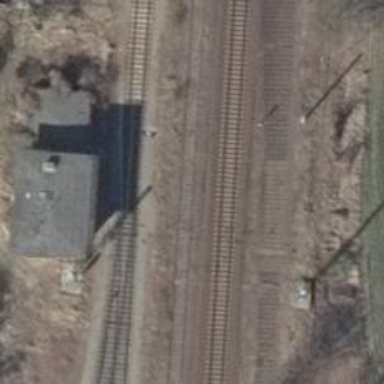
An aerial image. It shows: Railway switch.